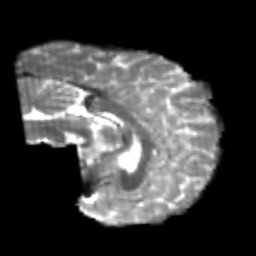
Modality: T2w
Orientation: sagittal
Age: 24
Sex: male
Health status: healthy
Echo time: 0.074 s